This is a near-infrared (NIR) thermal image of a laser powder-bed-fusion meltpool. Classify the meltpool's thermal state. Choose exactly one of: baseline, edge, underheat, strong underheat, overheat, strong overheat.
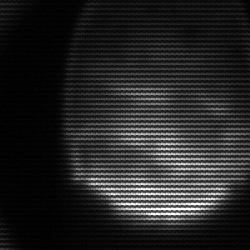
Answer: edge